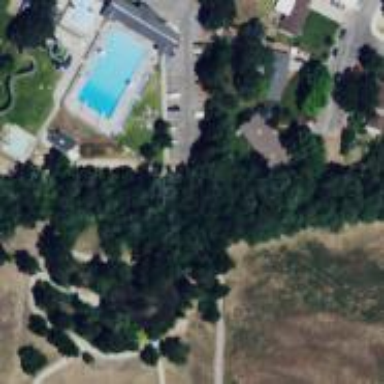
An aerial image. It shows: Water park known for its geothermal heated public pool.